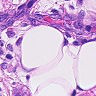
Metastatic tissue present: yes